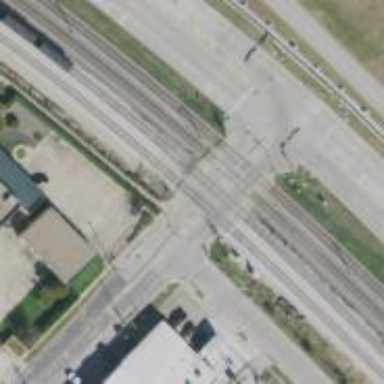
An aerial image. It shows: Railway crossing.